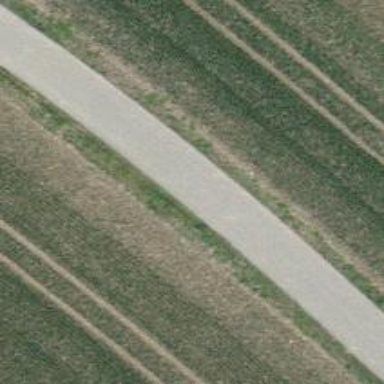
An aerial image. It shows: Paved track with Grade 1 surface.